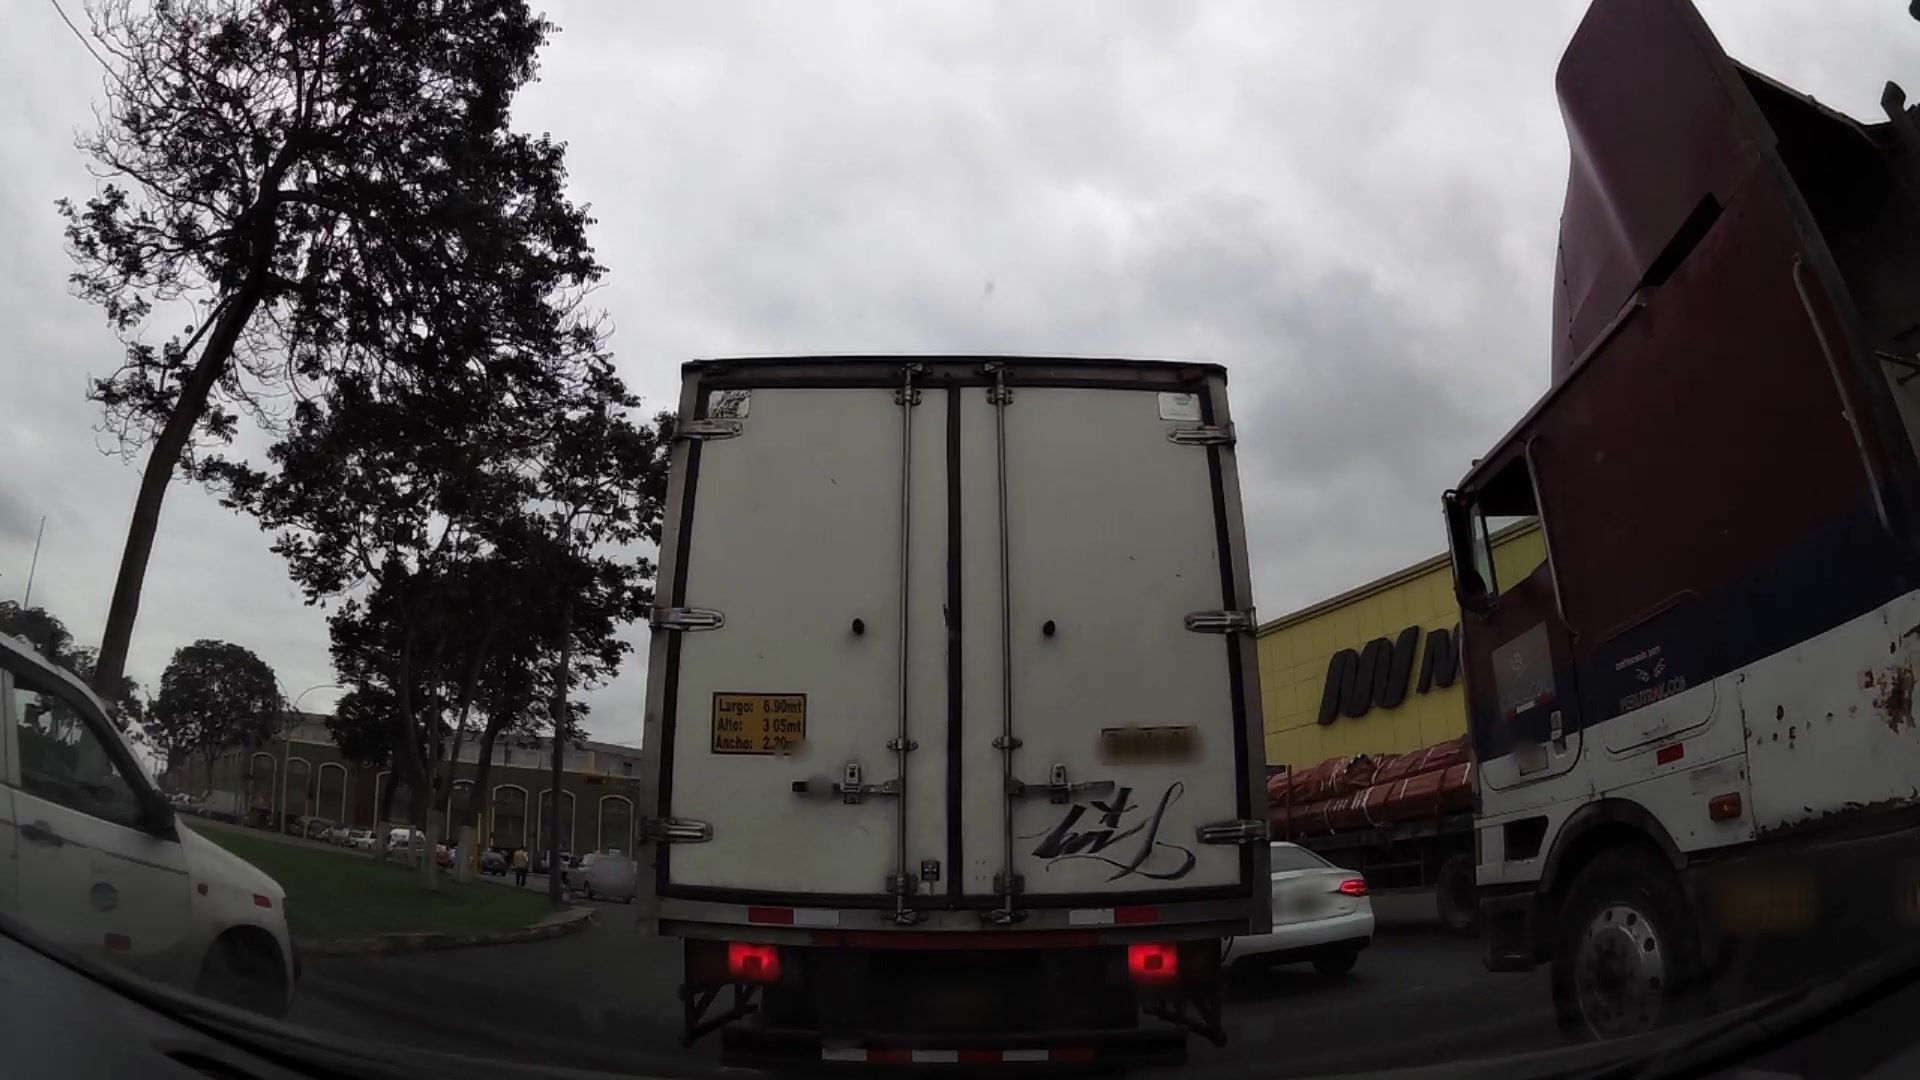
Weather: snowy
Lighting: day
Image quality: good
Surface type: driving surface
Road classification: secondary
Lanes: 4.0
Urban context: urban centre
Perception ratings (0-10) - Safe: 6.59, Lively: 2.47, Beautiful: 3.59, Boring: 5.03, Depressing: 5.52, Wealthy: 4.15